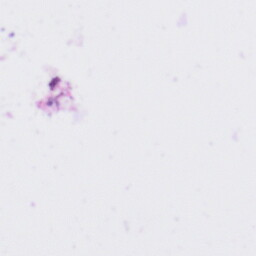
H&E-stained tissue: Tonsil